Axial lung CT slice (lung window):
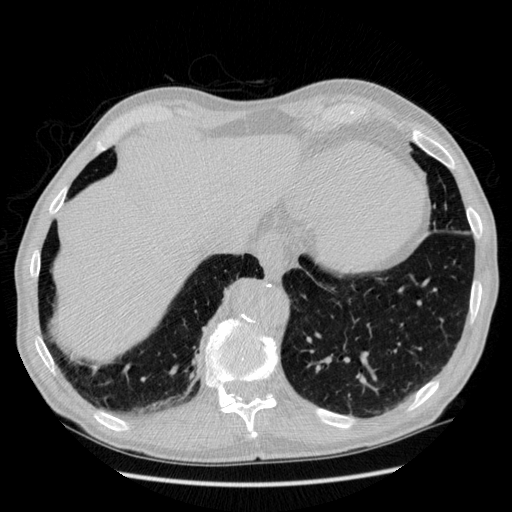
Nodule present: no